Question: I have this code which plots well my plots in a 1 row and 6 columns
I tried unsuccessfully to plot it in a 2x3 or 3x2
Is there something I'm missing in the .plot() implementation of pandas ?

'''
fig, axes = plt.subplots(nrows=1, ncols=6)
spfvL = [6, 11, 22, 33, 44, 55]
for j, i in enumerate(spfvL):
df['spfv' + str(i)] = pd.rolling_std(df['r VIX'], i)*np.sqrt(252)
res = smf.ols(formula='spfv'+ str(i)+' ~ Q('VIX Index')', data=df).fit()
df['pred'+ str(i)] = better_predict(res, df)
df.loc[:,['pred' + str(i), 'spfv' + str(i)]].plot(ax=axes[j])
'''
axes has a (2,3) shape and I'm unable to pass the correct parameter into the last line ax=axes.
Ideally I should have something like ax = axes[x][y] where (x,y) is in [(0,0), (0,1), (0,2), (1,0), (1,1), (1,2)] thus having the exact shape of axes, but I'm just able with just enumerate to get that list of "indices"...
'''
fig, axes = plt.subplots(nrows=2, ncols=3)
spfvL = [6, 11, 22, 33, 44, 55]
for j, i in enumerate(spfvL):
df['spfv' + str(i)] = pd.rolling_std(df['r VIX'], i)*np.sqrt(252)
res = smf.ols(formula='spfv'+ str(i)+' ~ Q('VIX Index')', data=df).fit()
df['pred'+ str(i)] = better_predict(res, df)
df.loc[:,['pred' + str(i), 'spfv' + str(i)]].plot(ax=axes[j])
'''
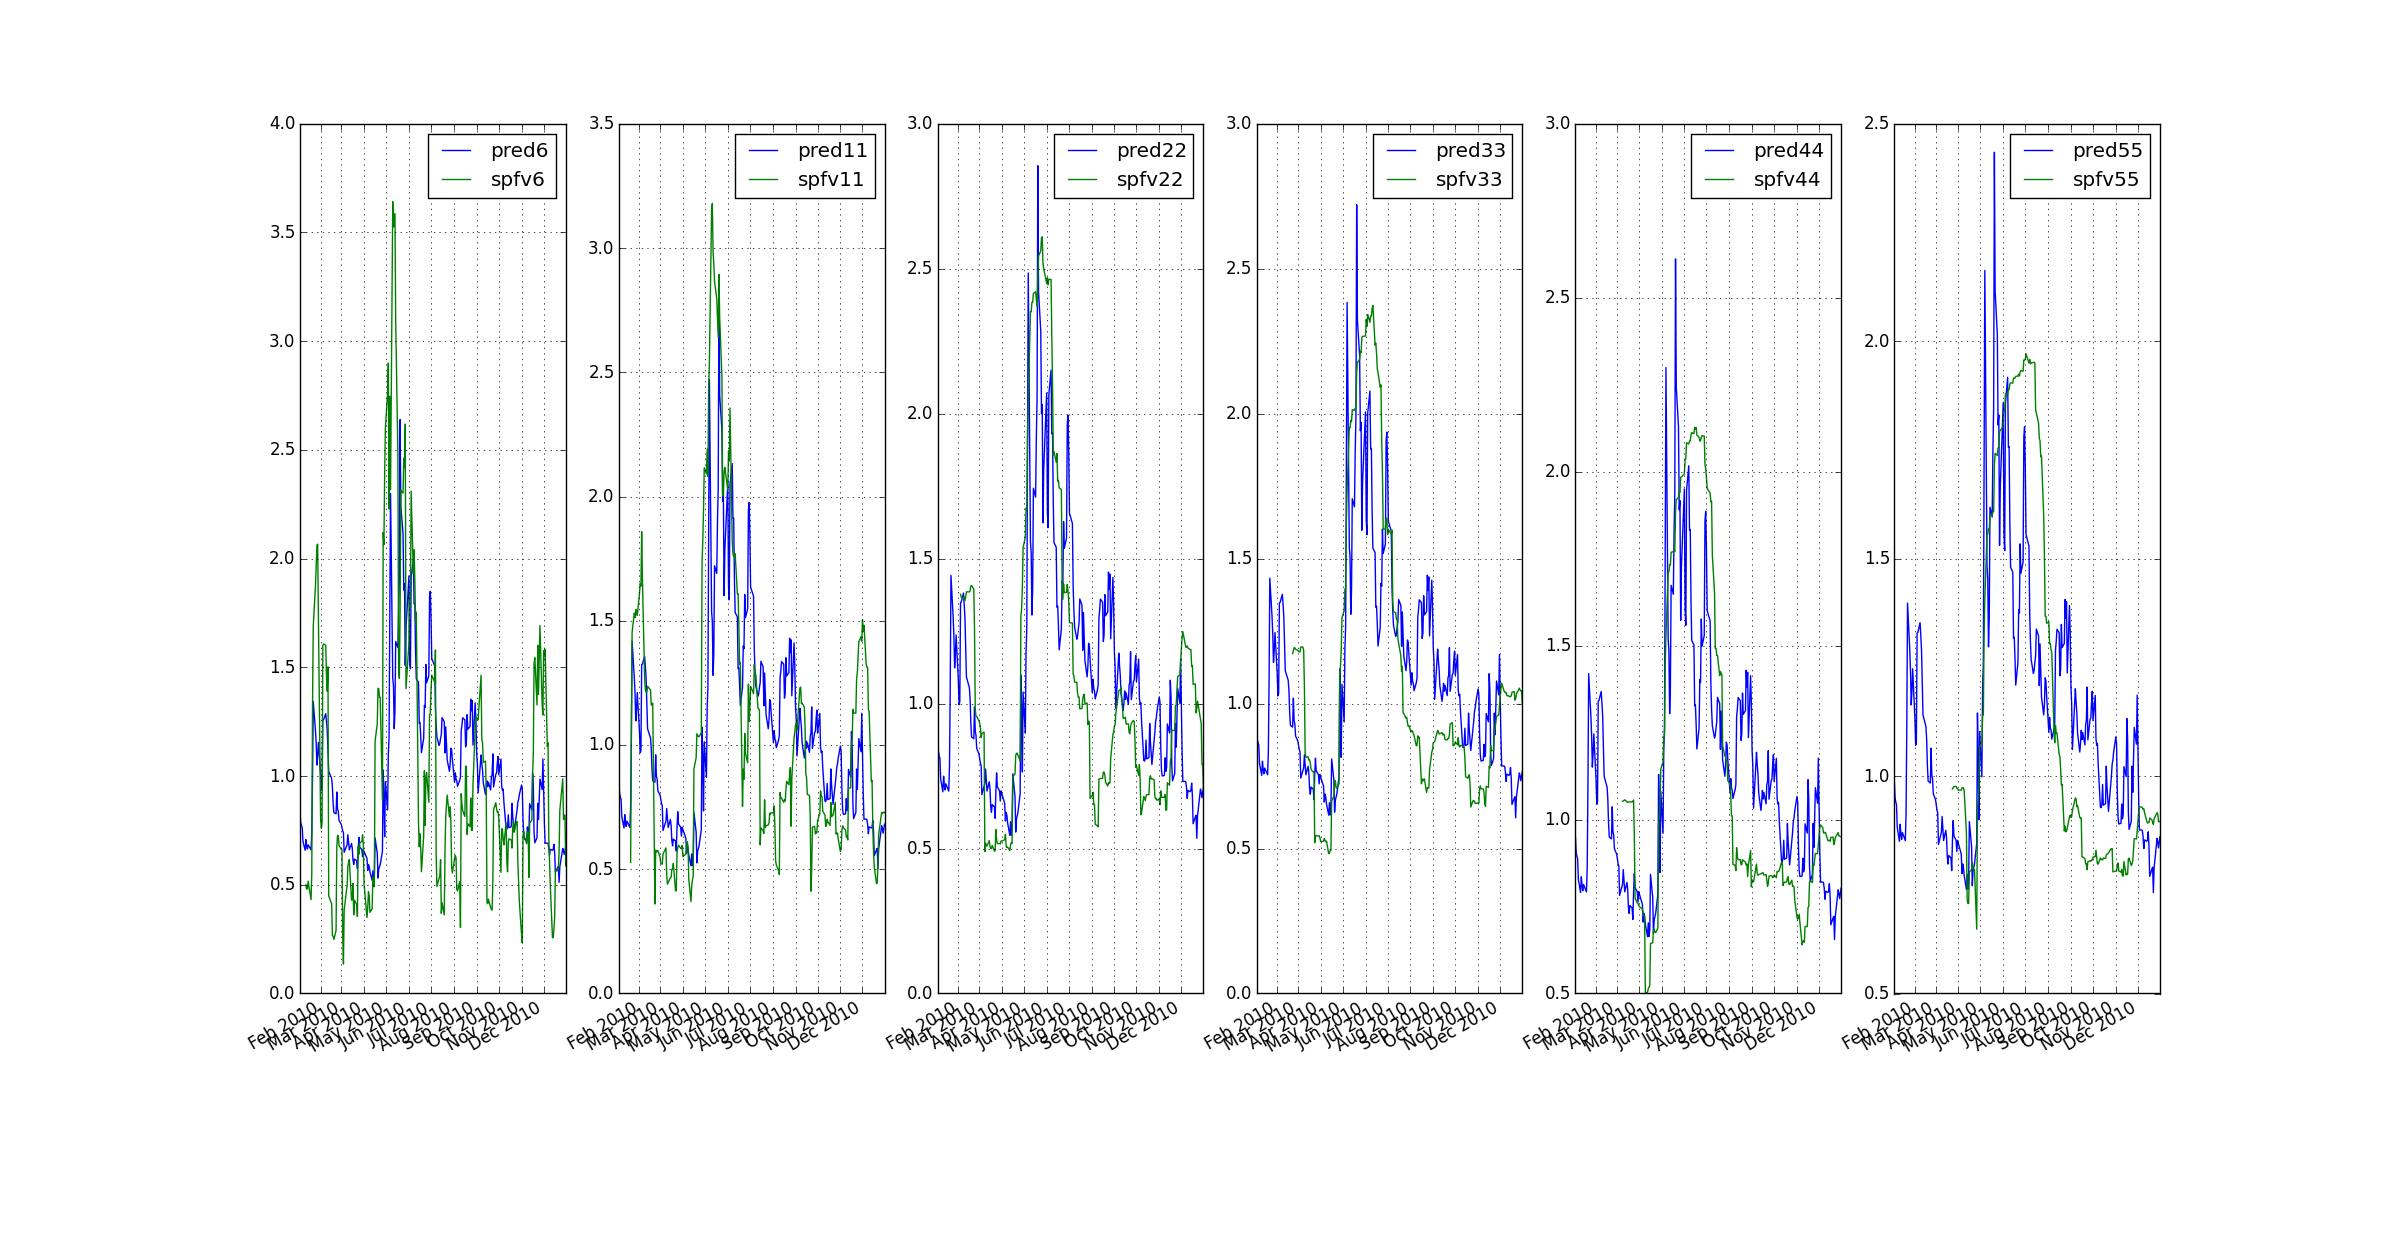
Answer: axes being a ndarray I needed a way to access it by index, and fortunately the <URL> method does just that.
'''
fig, axes = plt.subplots(nrows=2, ncols=3)
spfvL = [6, 11, 22, 33, 44, 55]
for j, i in enumerate(spfvL):
df['spfv' + str(i)] = pd.rolling_std(df['r VIX'], i) * np.sqrt(252)
res = smf.ols(formula='spfv'+ str(i)+' ~ Q('VIX Index')', data=df).fit()
df['pred'+ str(i)] = better_predict(res, df)
df.loc[:, ['pred' + str(i), 'spfv' + str(i)]].plot(ax=axes.flat[j])
'''